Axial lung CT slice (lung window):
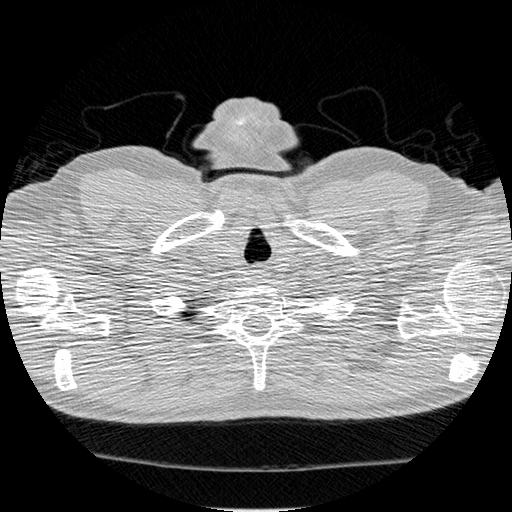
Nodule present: no